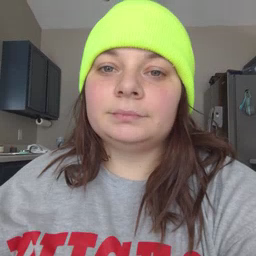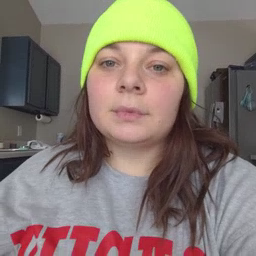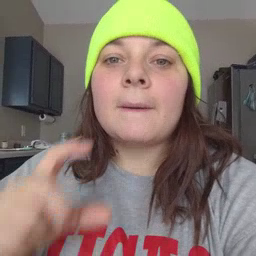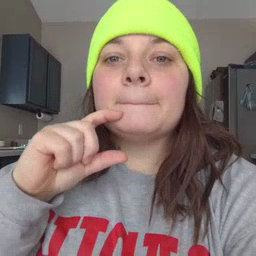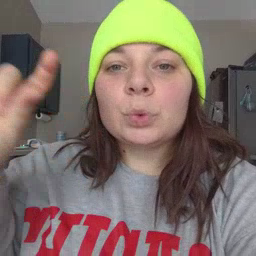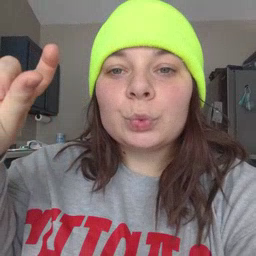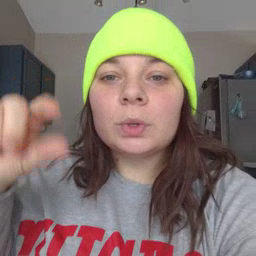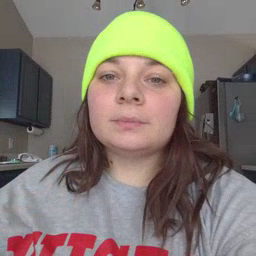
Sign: moon